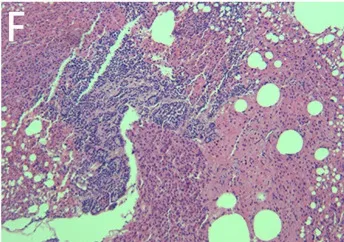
(E) Emission computed tomography (ECT) images on parathyroid glands showed one radioactive uptake.
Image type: pathology (h&e)